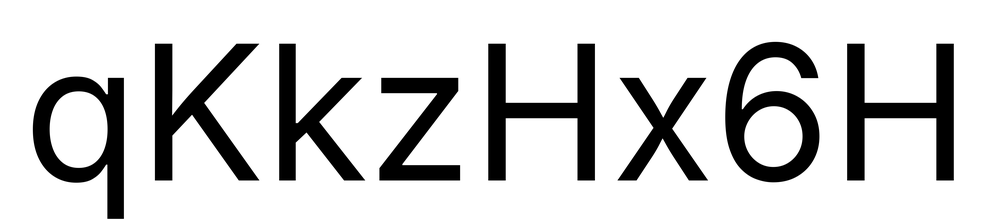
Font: Inter_Regular